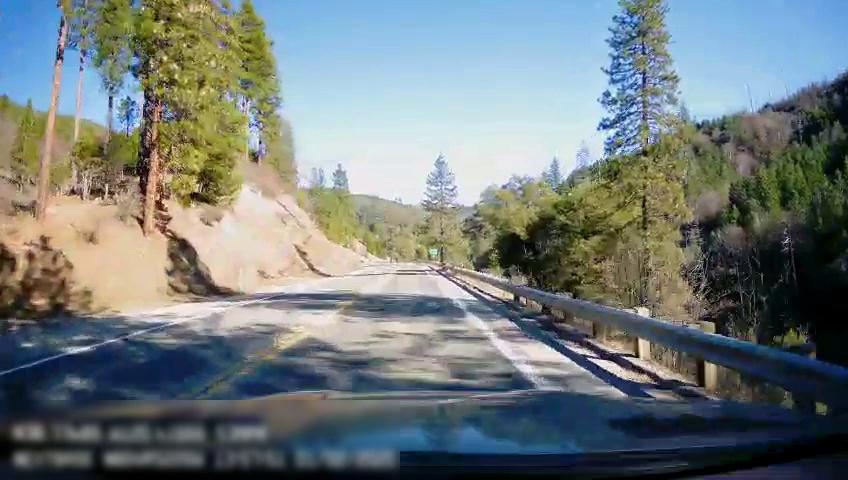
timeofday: Day
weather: Sunny
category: Drivable Space
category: Drivable Space
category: Lanes | Opposite Lane
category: Lanes | Current Lane
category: Lanes | Opposite Lane
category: Lanes | Current Lane